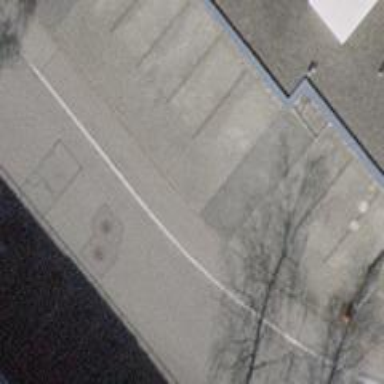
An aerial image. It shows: Sidewalk along the footway.